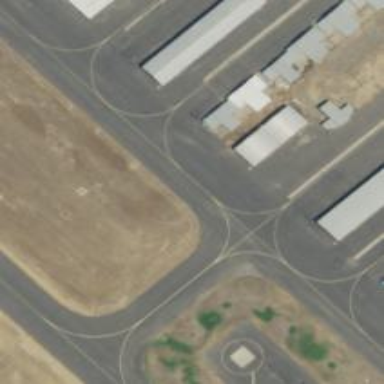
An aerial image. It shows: Image of taxiway at airport.